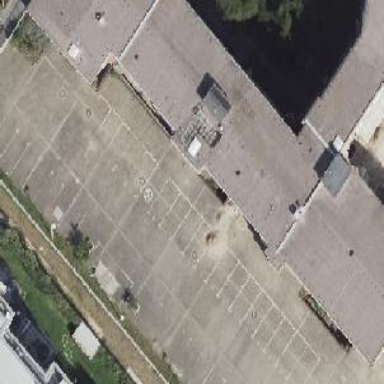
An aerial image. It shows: College building with flat roof.